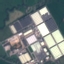
Land use / land cover class: Industrial